Question: Is there a way to generate stored MYSQL procedures in a Laravel 4 migration?
For example, here's a simple procedure generation query stored as a string (via a <URL>
'''
$query = <<<SQL
DELIMITER $$
DROP PROCEDURE IF EXISTS test$$
CREATE PROCEDURE test()
BEGIN
INSERT INTO 'test_table'('name') VALUES('test');
END$$
DELIMITER ;
SQL;
DB:statement(DB::RAW($query));
'''
---
When Running this in a migration's 'up()' function I get this error:

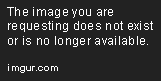
Answer: There are two major problems with your code
1. DELIMITER is not a valid sql statement. It's just a MySql client command. So just don't use it. BTW the error you get tells you exactly that.
2. You can't use DB::statement to execute CREATE PROCEDURE code because it uses prepared statement source code for Connection. You can use PDO exec() DB::connection()->getPdo()->exec() instead
That being said a sample migration for imaginary 'tags' table might look like this
'''
class CreateTagsTable extends Migration {
/**
* Run the migrations.
*
* @return void
*/
public function up()
{
Schema::create('tags', function($table){
$table->increments('id');
$table->string('name')->unique();
});
$sql = <<<SQL
DROP PROCEDURE IF EXISTS sp_insert_tag;
CREATE PROCEDURE sp_insert_tag(IN _name VARCHAR(32))
BEGIN
INSERT INTO 'tags'('name') VALUES(_name);
END
SQL;
DB::connection()->getPdo()->exec($sql);
}
/**
* Reverse the migrations.
*
* @return void
*/
public function down()
{
$sql = "DROP PROCEDURE IF EXISTS sp_insert_tag";
DB::connection()->getPdo()->exec($sql);
Schema::drop('tags');
}
}
'''